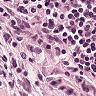
Metastatic tissue present: no